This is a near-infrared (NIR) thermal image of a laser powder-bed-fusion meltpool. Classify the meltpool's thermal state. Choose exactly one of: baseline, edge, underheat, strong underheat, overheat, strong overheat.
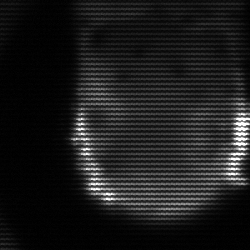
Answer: strong underheat